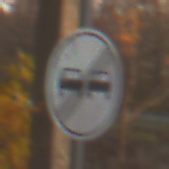
Verkehrszeichen: EndeUeberholverbot
Umgebung: Roofed, Suburban
Tageszeit: SunriseSunset
Wetter: Clear
Licht: Natural
Jahreszeit: NotSpecified
Kontrast: MediumContrast